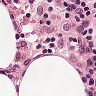
Metastatic tissue present: no